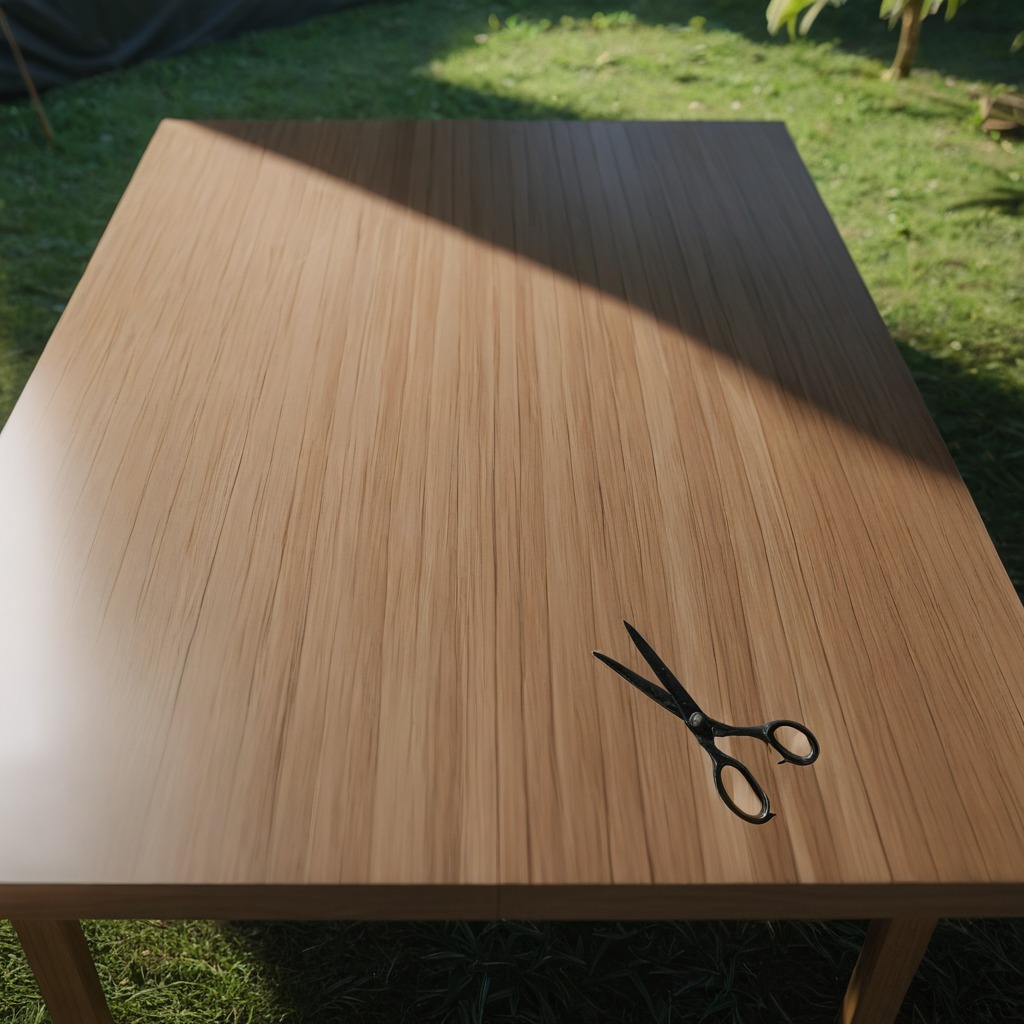
A scissor is lying on a wooden table inside a jungle field workshop tent.